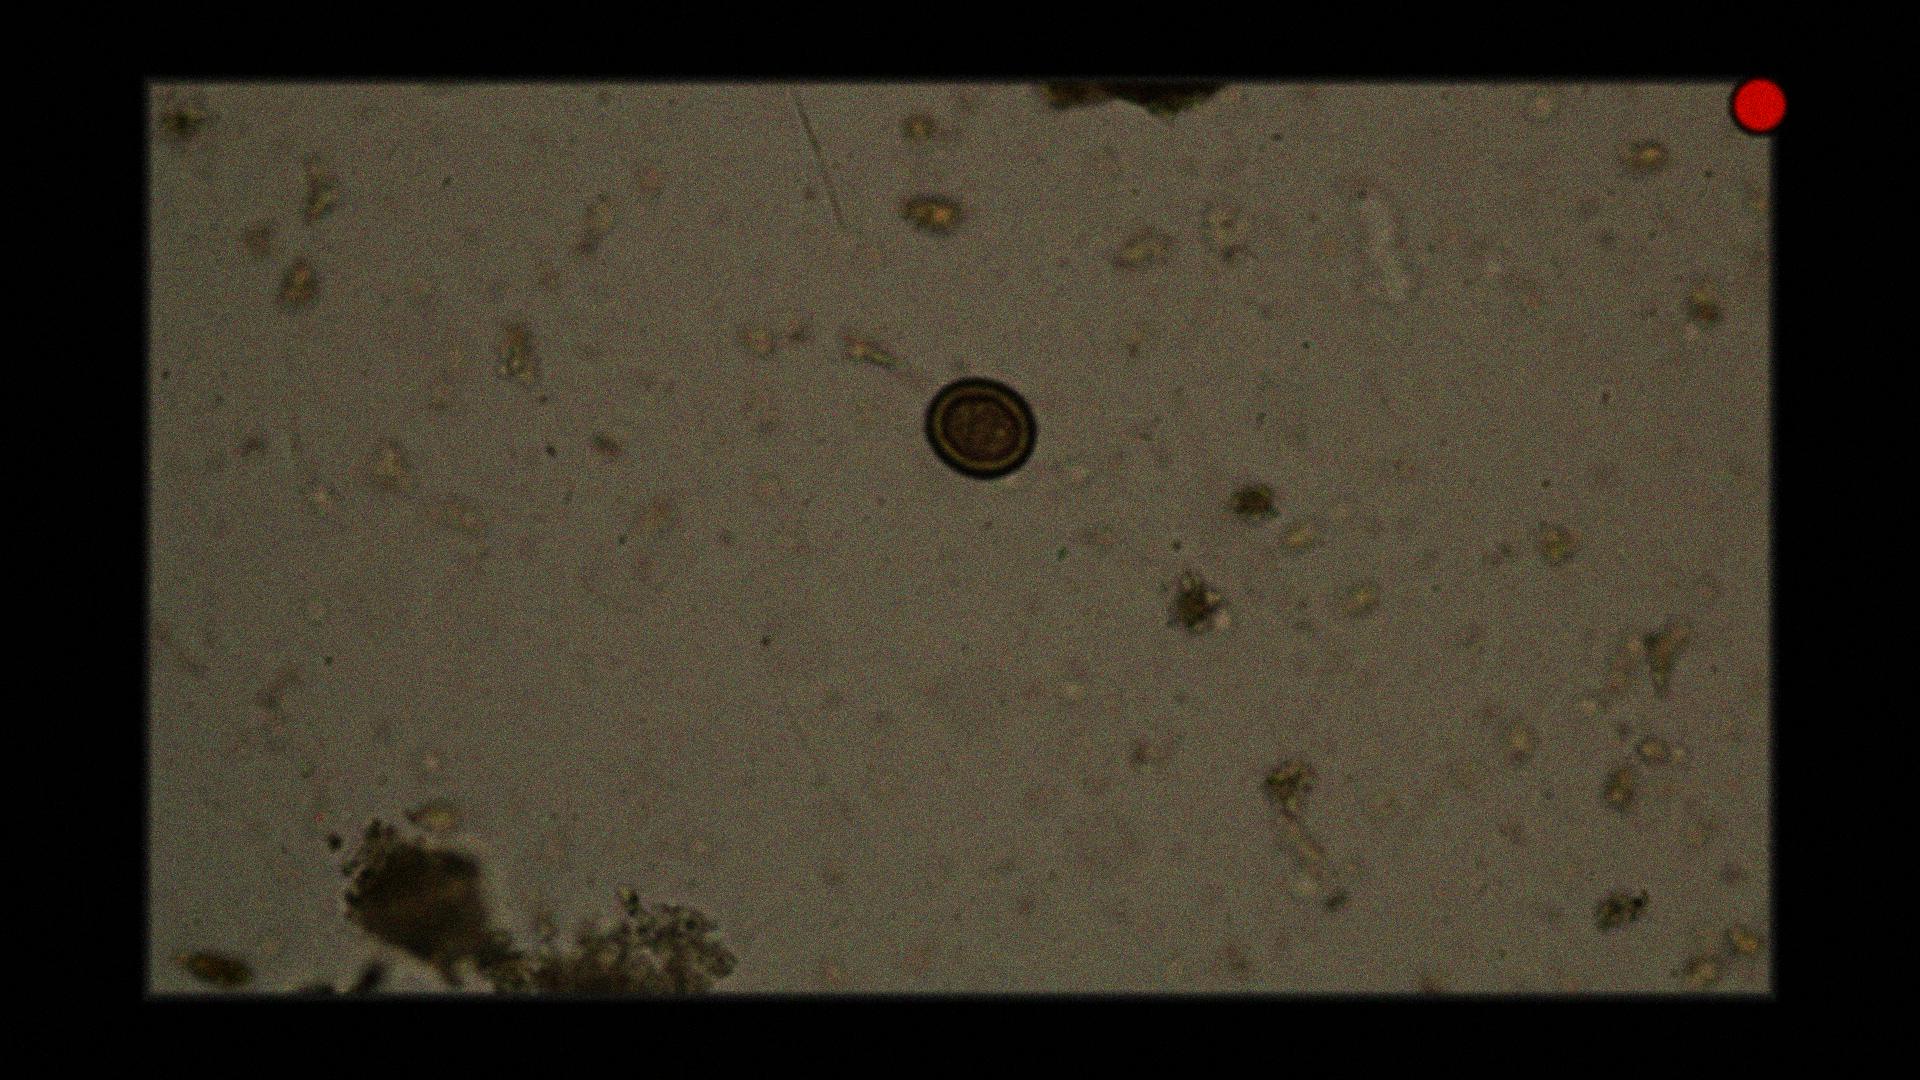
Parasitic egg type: Taenia spp. egg